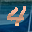
Label: 4